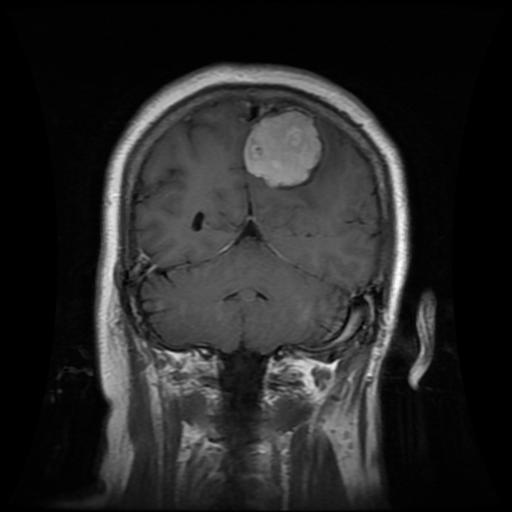
Label: meningioma